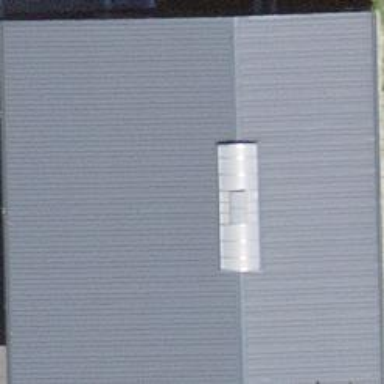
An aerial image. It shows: Industrial building.